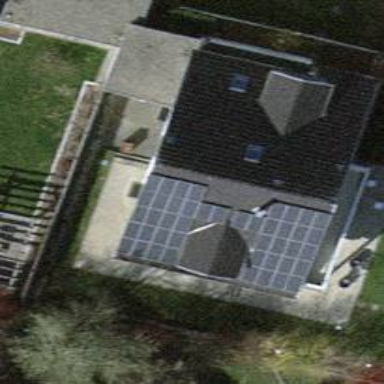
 consisting of solar photovoltaic panels."